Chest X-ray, AP view. Patient: 75 years old, sex M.
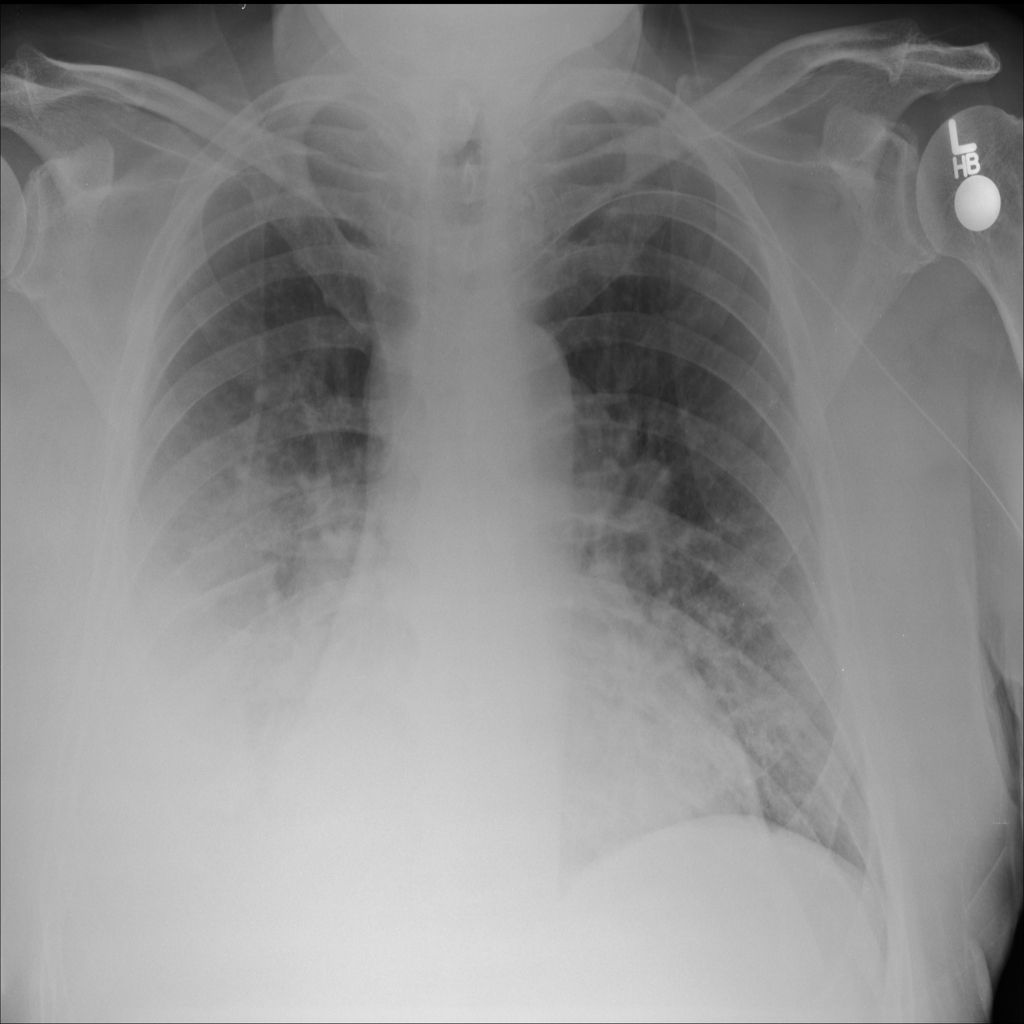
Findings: Effusion, Pleural_Thickening